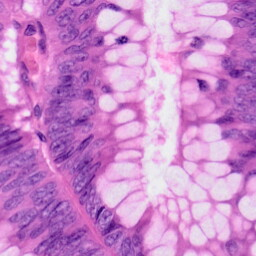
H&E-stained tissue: Colon